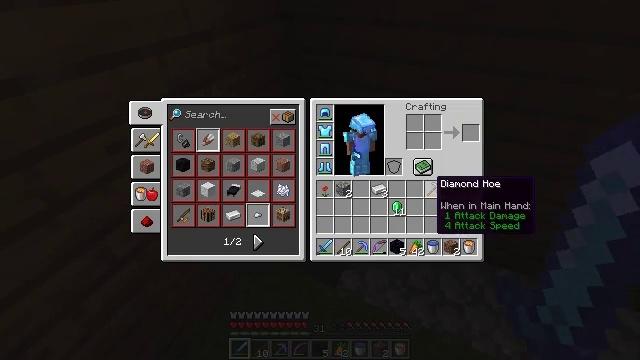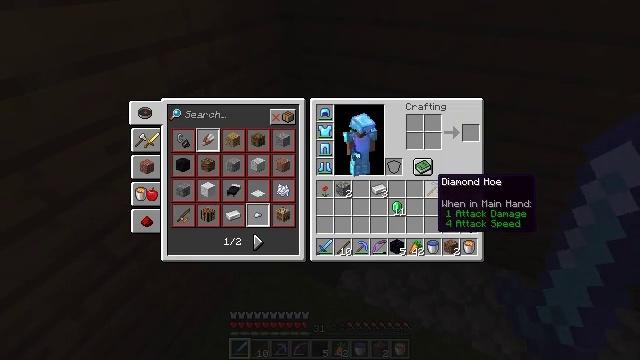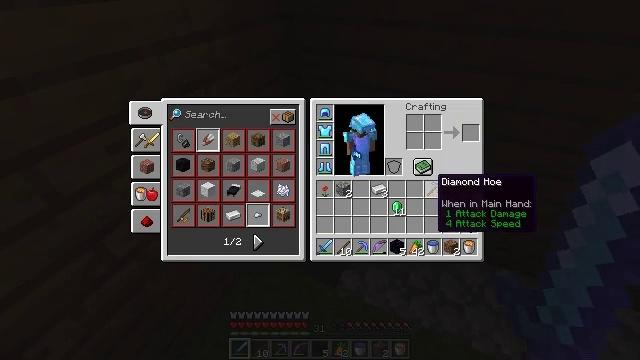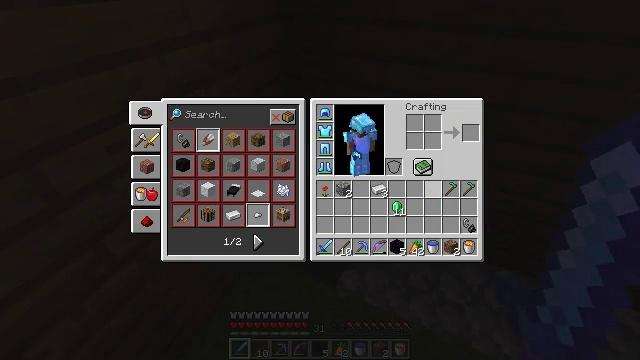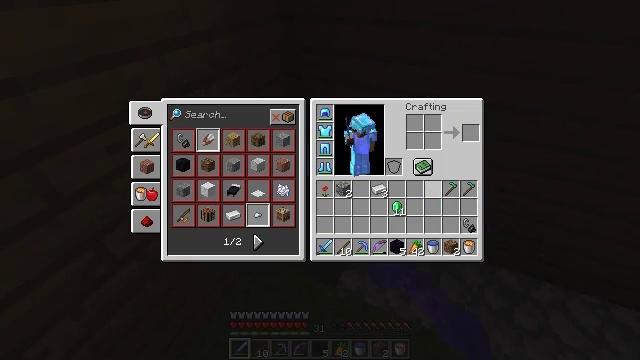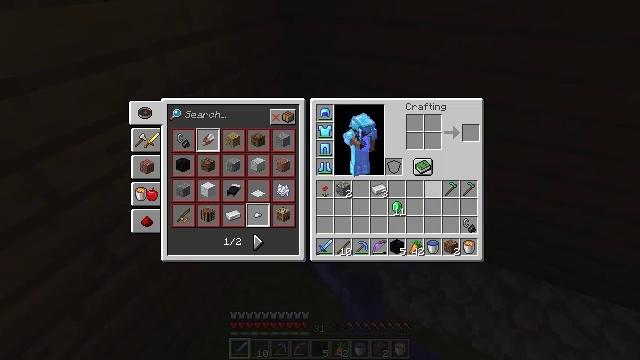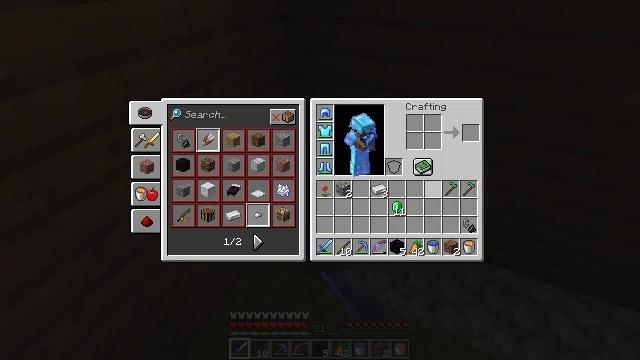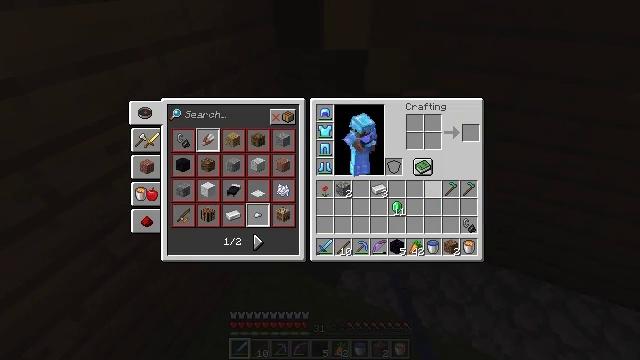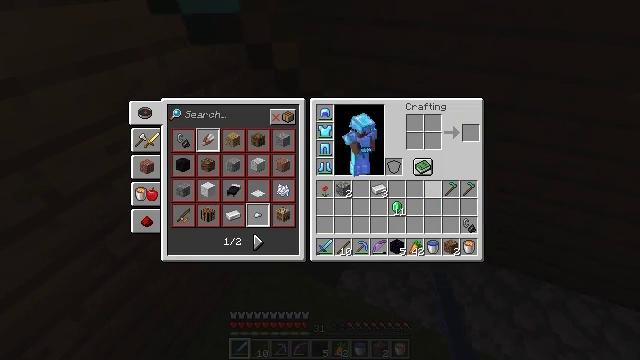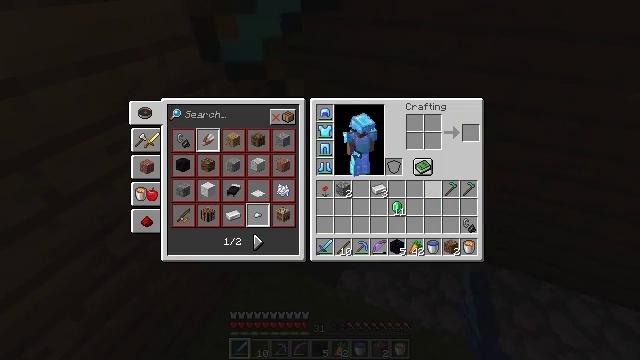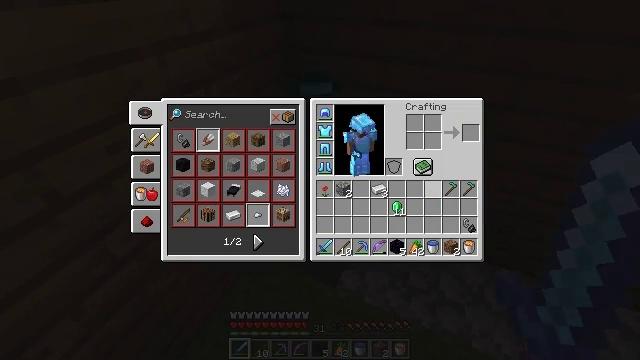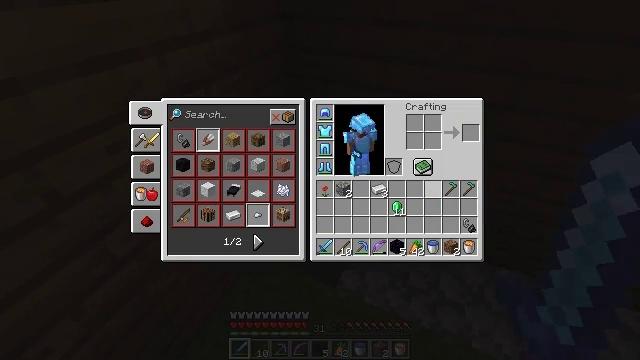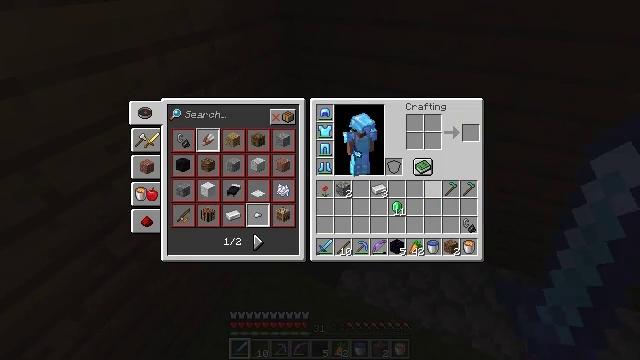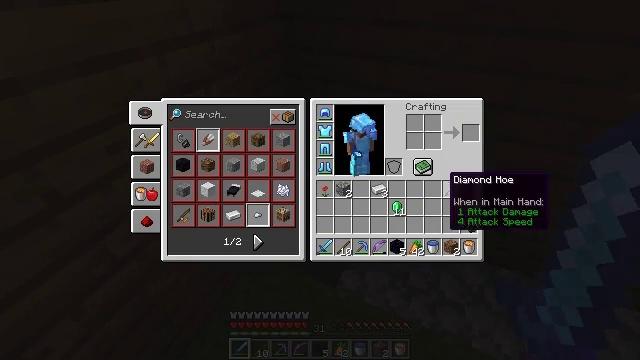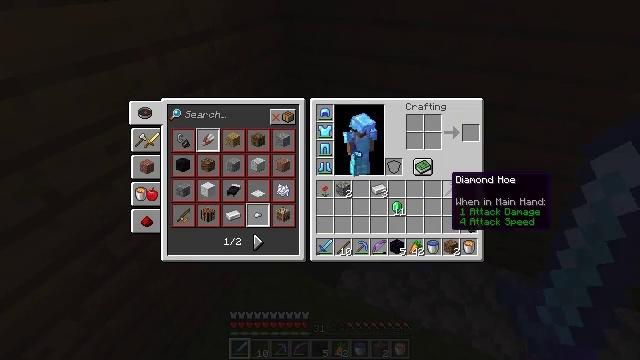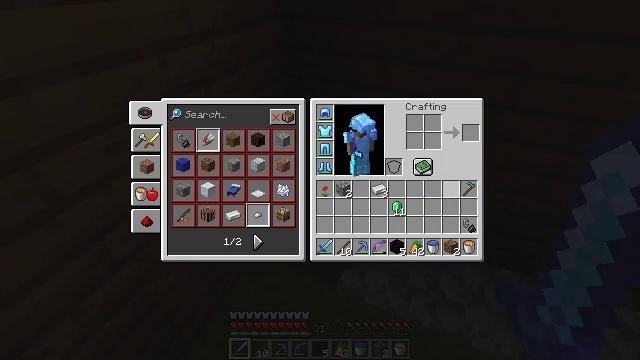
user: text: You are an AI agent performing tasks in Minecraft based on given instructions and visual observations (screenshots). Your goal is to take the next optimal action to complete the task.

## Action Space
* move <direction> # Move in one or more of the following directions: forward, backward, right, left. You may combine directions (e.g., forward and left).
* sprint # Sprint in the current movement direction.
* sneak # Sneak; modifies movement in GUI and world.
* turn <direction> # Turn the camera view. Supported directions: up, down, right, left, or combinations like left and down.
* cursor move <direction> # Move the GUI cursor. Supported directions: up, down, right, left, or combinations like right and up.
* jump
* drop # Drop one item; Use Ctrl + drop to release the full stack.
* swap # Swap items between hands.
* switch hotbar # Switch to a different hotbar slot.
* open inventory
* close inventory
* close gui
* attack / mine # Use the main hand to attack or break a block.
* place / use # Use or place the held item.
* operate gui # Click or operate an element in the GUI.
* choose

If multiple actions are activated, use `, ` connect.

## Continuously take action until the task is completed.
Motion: motion action
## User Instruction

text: Remove a diamond hoe from the inventory.
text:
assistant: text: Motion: no_op
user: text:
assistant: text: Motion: no_op
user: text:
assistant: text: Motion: drop
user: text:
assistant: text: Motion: drop
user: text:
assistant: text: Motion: drop
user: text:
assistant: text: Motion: no_op
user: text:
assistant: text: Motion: no_op
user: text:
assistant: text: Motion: no_op
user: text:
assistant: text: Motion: no_op
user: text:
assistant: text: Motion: no_op
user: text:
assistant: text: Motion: no_op
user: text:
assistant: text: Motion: no_op
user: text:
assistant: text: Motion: no_op
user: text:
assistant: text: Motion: no_op
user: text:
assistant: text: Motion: drop
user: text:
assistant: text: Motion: drop
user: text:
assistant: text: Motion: drop
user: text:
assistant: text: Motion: drop
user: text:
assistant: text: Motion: no_op
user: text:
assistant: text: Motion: no_op
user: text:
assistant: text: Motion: cursor move right
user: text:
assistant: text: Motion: cursor move right
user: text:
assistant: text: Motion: no_op
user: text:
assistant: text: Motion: no_op
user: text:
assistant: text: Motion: drop
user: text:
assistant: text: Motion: drop
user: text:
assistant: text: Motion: drop
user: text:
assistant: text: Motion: drop
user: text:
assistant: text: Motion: no_op
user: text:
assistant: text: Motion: no_op